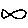
Label: fish